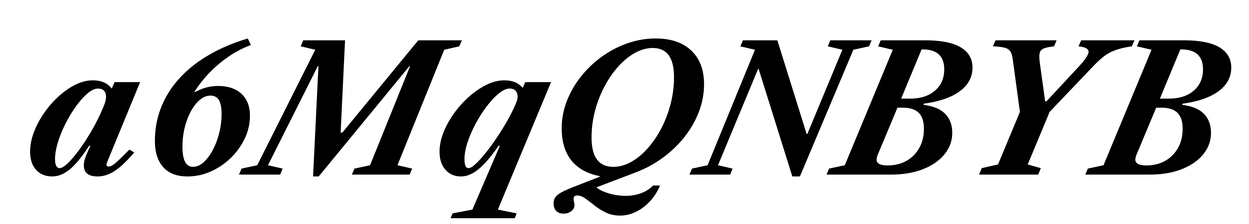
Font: LibreCaslonText-Italic_Bold_Italic